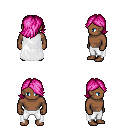
a pixel art fantasy rpg character, male body template, human, dark skin, white cape, white pants, pink swoop hairstyle, four views (front, back, left, right), 2x2 character sprite sheet, small pixel art, hard edges, no anti-aliasing